Question: I am attempting to make a small gallery like the one shown below -

I'm sure you've all seen them considering they are fairly common. When trying to make one using bootstrap I ran into a major problem. I can't seem to link the smaller bottom images to the larger top one that was when one of the smaller ones is clicked it changes to the selected image. I am attempting to use data-slide-to however it does not seem to work outside of the "carousel-indicators". I can't put it into the carousel indicators list because that moves the images up into the gallery (It may be possible to fix this with CSS but my attempts have been worthless). Does anyone know the problem? I've tried tags around each image that didn't seem to work then I tried divs. Still nothing.
Things I've tried:
- - -
Things to note:
- - -
Things I plan on trying:
- - -
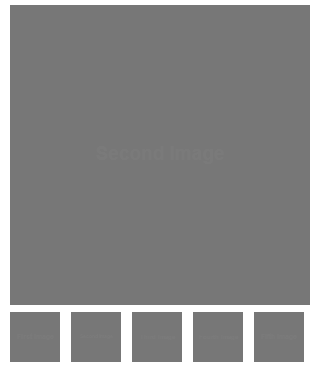
Answer: As it turns out bootstrap requires you to id the carousel as "myCarousel" and then use data-targets for each image. After changing the ID and setting the data target the gallery now works.